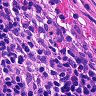
Metastatic tissue present: no